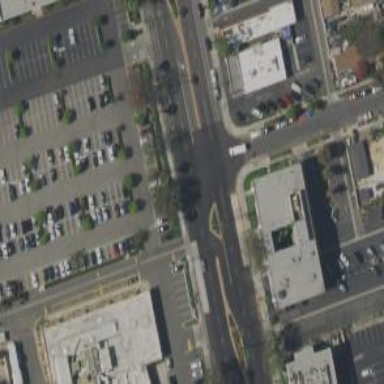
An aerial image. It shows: Secondary road with asphalt surface.